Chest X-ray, PA view. Patient: 57 years old, sex F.
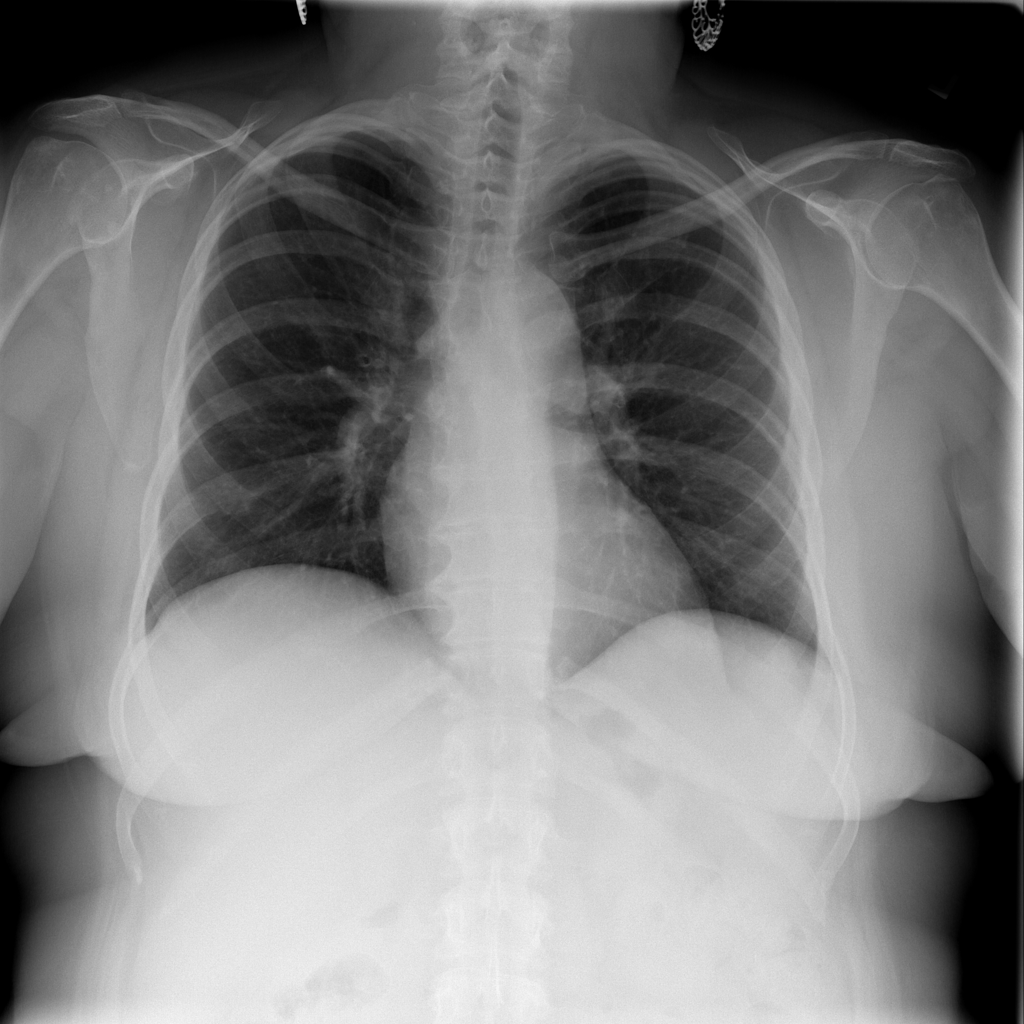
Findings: No Finding